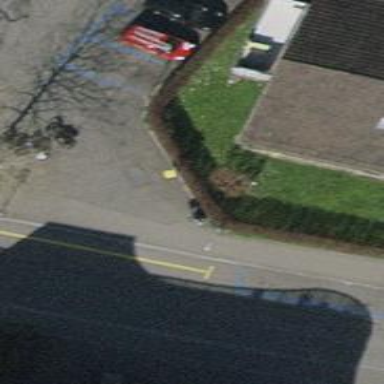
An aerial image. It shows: Post box is visible.